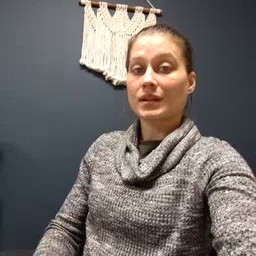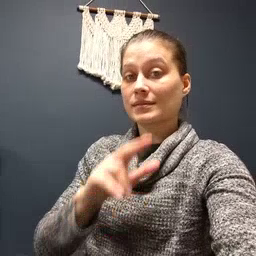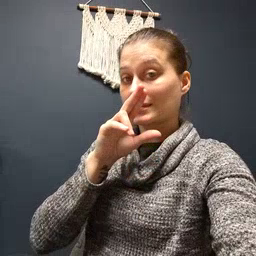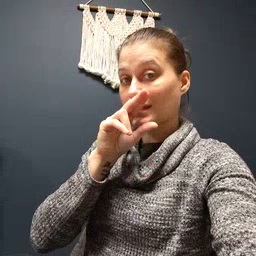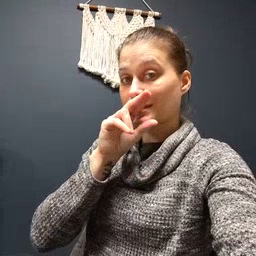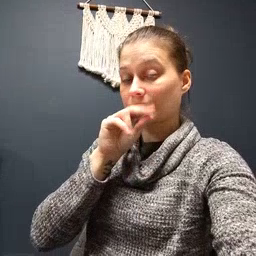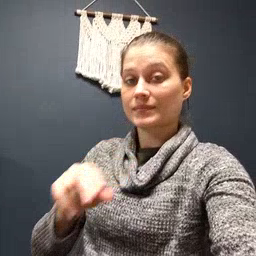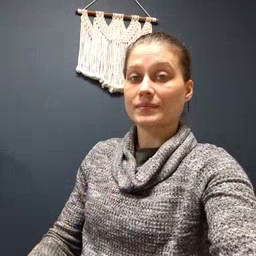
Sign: duck